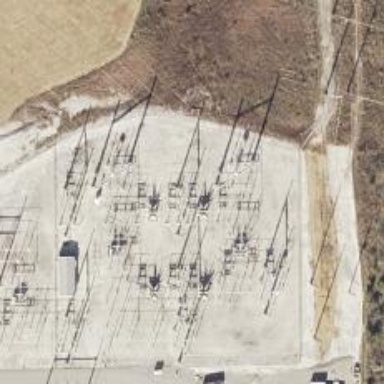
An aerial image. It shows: Switch for power supply.